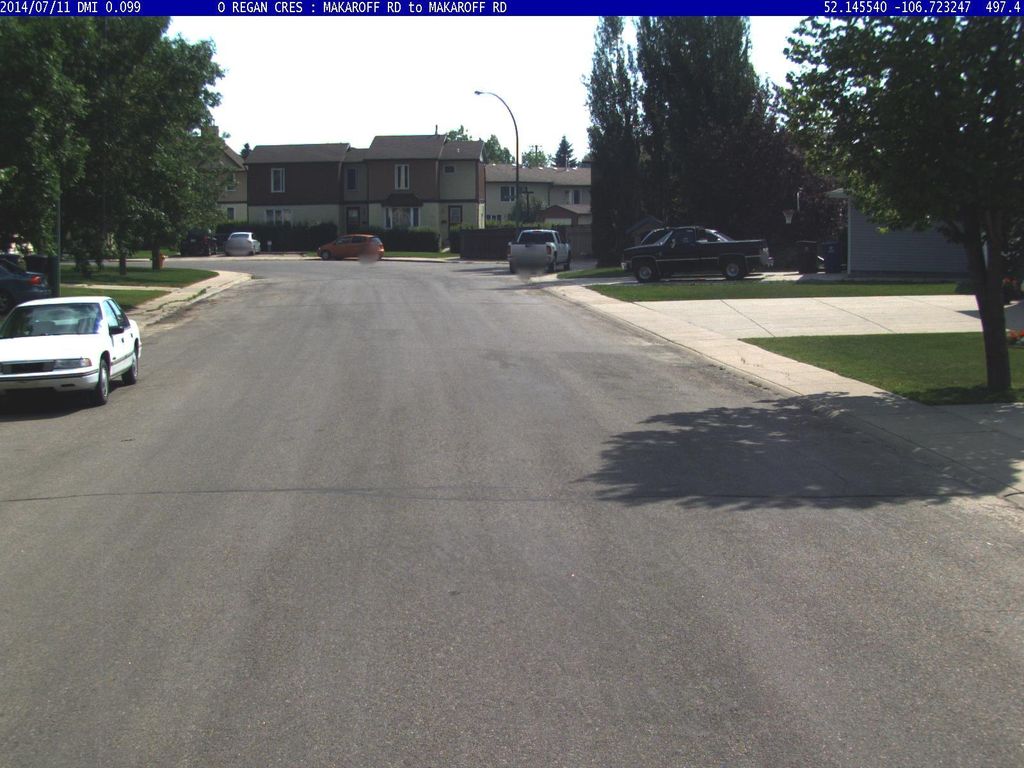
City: saskatoon